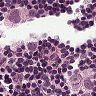
Metastatic tissue present: yes